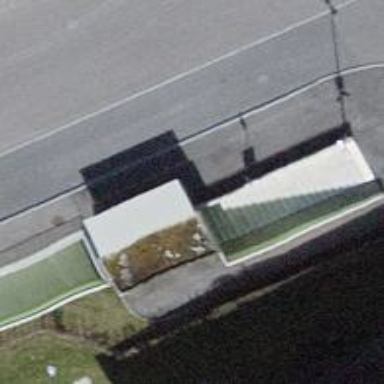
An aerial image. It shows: Public transport shelter.